Question: Count the number of objects in the diagram.
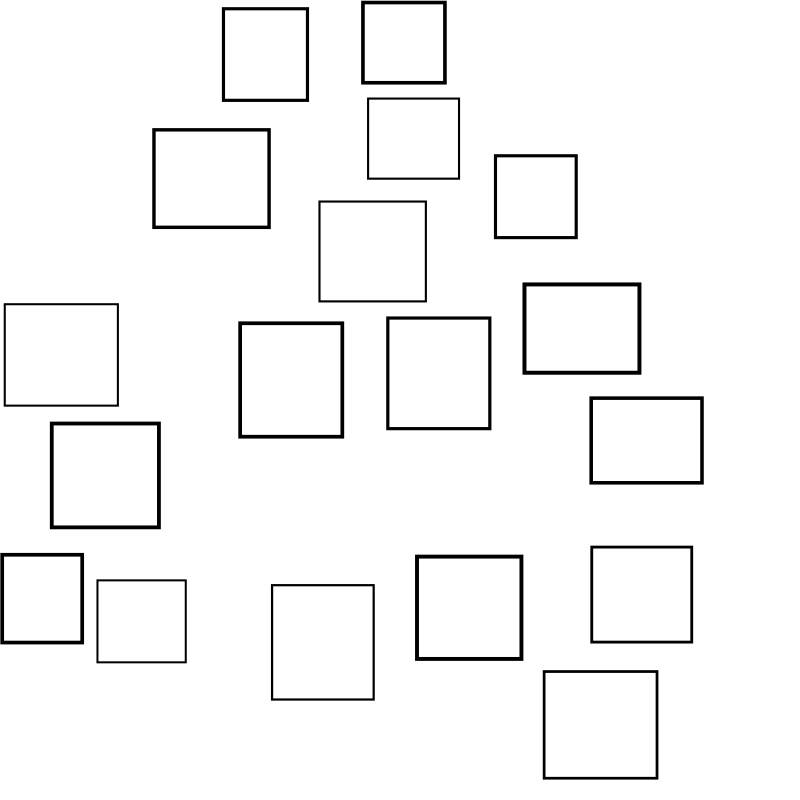
Answer: 18